Question: I return an image from function '(find_defects)'. and I see that it is a valid image.
<URL>
I check image before 'return' using 'cv2.imshow' and it is also like i expected. But when i try to show this image on a GUI which i designed using PyQt, i see this error:
'''
Process finished with exit code 1
'''
EDIT: Minimum reproducible example:
'''
from PyQt5.QtCore import *
import cv2
from PyQt5.QtWidgets import QLabel, QWidget, QPushButton, QVBoxLayout, QApplication
from PyQt5.QtGui import QPixmap, QImage
class first_GUI(QWidget):
def __init__(self):
# super(first_GUI, self).__init__()
# super().__init__()
QWidget.__init__(self)
self.frame_defects = cv2.imread('output.jpg')
self.label_text = QLabel("Hi")
self.label_text.setAlignment(Qt.AlignCenter)
self.label_text.setStyleSheet("color: rgb(0,0,255);font-weight: bold; font-size: 16pt")
pushButton_show = QPushButton("Show")
pushButton_show.setMinimumHeight(40)
pushButton_show.setStyleSheet("font-weight: bold; font-size: 16pt")
pushButton_show.clicked.connect(self.show_image)
vertical_layout = QVBoxLayout()
vertical_layout.addWidget(self.label_text)
vertical_layout.addWidget(pushButton_show)
self.setLayout(vertical_layout)
self.setWindowTitle("PyQt5 first GUI")
self.resize(400, 300)
def show_image(self):
if self.frame_defects is not None:
image = QImage(self.frame_defects, self.frame_defects.shape[1], self.frame_defects.shape[0],
QImage.Format_RGB888) # The image is stored using a 24-bit RGB format (8-8-8).
self.pixmap2 = QPixmap.fromImage(image)
self.label.setPixmap(self.pixmap2)
app = QApplication([])
widget = first_GUI()
widget.show()
app.exec_()
'''
image:

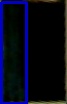
Answer: Consider using QGraphicsView instead of a label.
'''
# Create scene
self.image_item = QGraphicsPixmapItem()
scene = QGraphicsScene(self)
scene.addItem(self.image_item)
# Create GraphicView display
self.view = QGraphicsView(scene, self)
image = QImage(self.frame_defects, self.frame_defects.shape[1], self.frame_defects.shape[0], self.frame_defects.shape[1]*3, QImage.Format_RGB888)
self.image_item.setPixmap(QPixmap.fromImage(image))
self.view.fitInView(self.image_item)
'''
Also notice that the dtype of self.frame_defects is 'uint8', and if you don't specify the bytesperline parameter in the QImage constructor it will be converted to 'uint32' or 'int32'. So in order to keep the bytes per line of your image, I used a different QImage constructor:
'''
QImage(self.frame_defects, self.frame_defects.shape[1], self.frame_defects.shape[0], self.frame_defects.shape[1]*3, QImage.Format_RGB888)
'''
Edit:
I tried this code in my PyCharm, and it works:
'''
from PyQt5.QtCore import *
import cv2
from PyQt5.QtWidgets import *
from PyQt5.QtGui import *
class first_GUI(QWidget):
def __init__(self):
# super(first_GUI, self).__init__()
# super().__init__()
QWidget.__init__(self)
self.frame_defects = cv2.imread('output.jpg')
self.image_item = QGraphicsPixmapItem()
scene = QGraphicsScene(self)
scene.addItem(self.image_item)
self.view = QGraphicsView(scene, self)
pushButton_show = QPushButton("Show")
pushButton_show.setMinimumHeight(40)
pushButton_show.setStyleSheet("font-weight: bold; font-size: 16pt")
pushButton_show.clicked.connect(self.show_image)
vertical_layout = QVBoxLayout()
vertical_layout.addWidget(self.view)
vertical_layout.addWidget(pushButton_show)
self.setLayout(vertical_layout)
self.setWindowTitle("PyQt5 first GUI")
self.resize(400, 300)
def show_image(self):
image = QImage(self.frame_defects, self.frame_defects.shape[1], self.frame_defects.shape[0], self.frame_defects.shape[1]*3, QImage.Format_RGB888)
self.image_item.setPixmap(QPixmap.fromImage(image))
self.view.fitInView(self.image_item)
app = QApplication([])
widget = first_GUI()
widget.show()
app.exec_()
'''
edit2:
Add image = image.rgbSwapped() after the QImage constructor:
'''
def show_image(self):
image = QImage(self.frame_defects, self.frame_defects.shape[1], self.frame_defects.shape[0], self.frame_defects.shape[1]*3, QImage.Format_RGB888)
image = image.rgbSwapped()
self.image_item.setPixmap(QPixmap.fromImage(image))
self.view.fitInView(self.image_item)
'''